Field crop: maize
Growth stage: 2
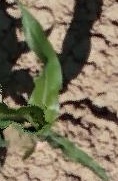
Species: maize